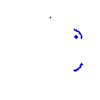
Particle: proton